Question: What is the maximum discount?
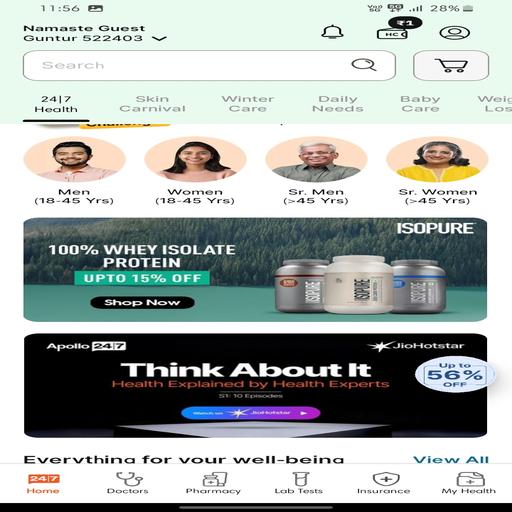
Answer: Up to 15%